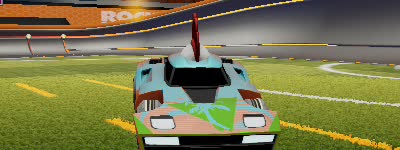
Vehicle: breakout